Field crop: maize
Growth stage: 2
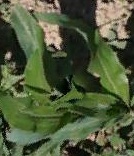
Species: maize